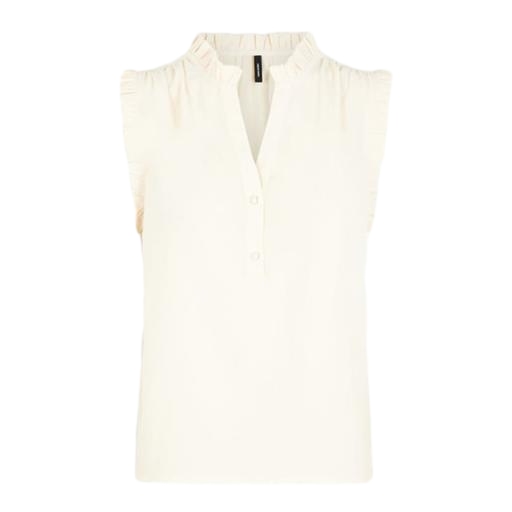
natural sleeveless ruffle blouse, natural a top ivory, natural sleeveless shirred shoulder top, white background